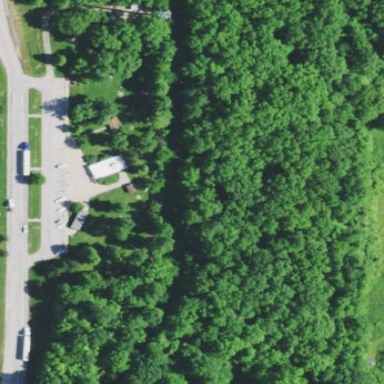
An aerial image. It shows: Rest area on the road.